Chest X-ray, AP view. Patient: 67 years old, sex M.
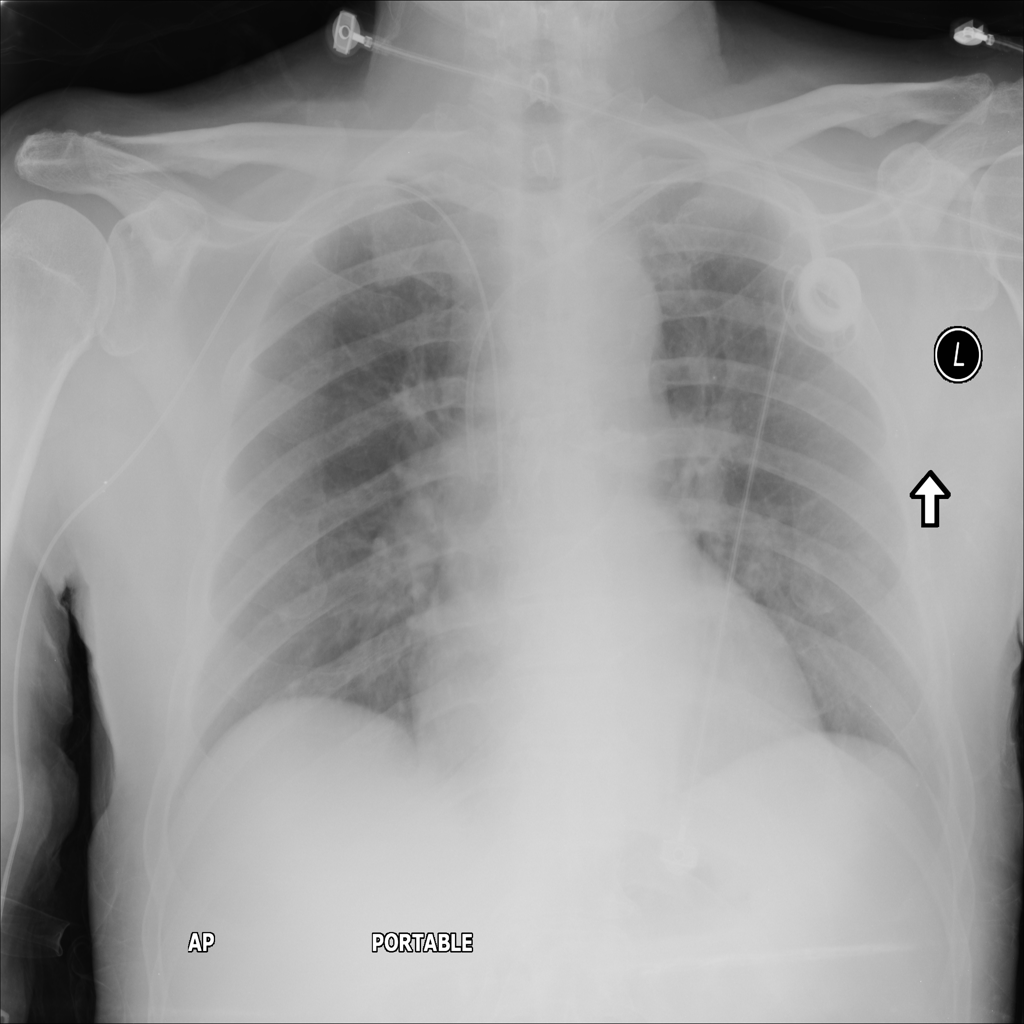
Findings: No Finding